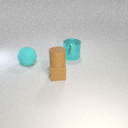
large cyan metal cylinder behind small brown rubber cube